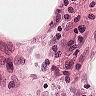
Metastatic tissue present: no